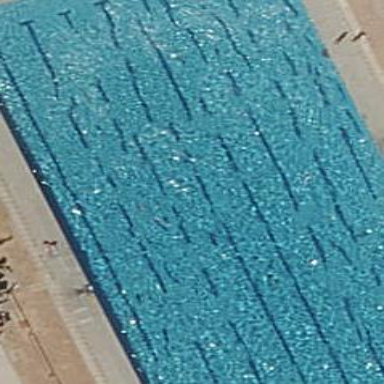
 perfect for leisure and sport activities."